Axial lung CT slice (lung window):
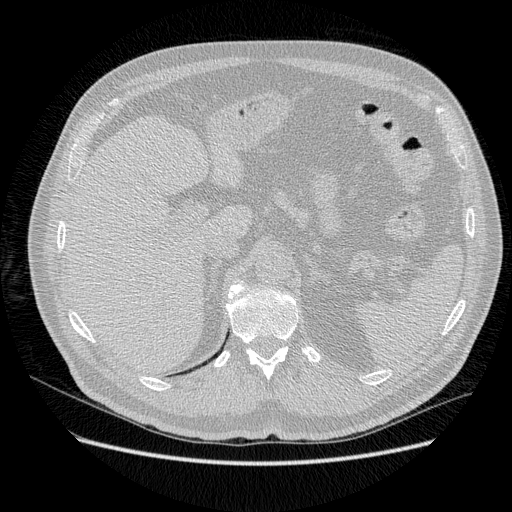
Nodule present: no